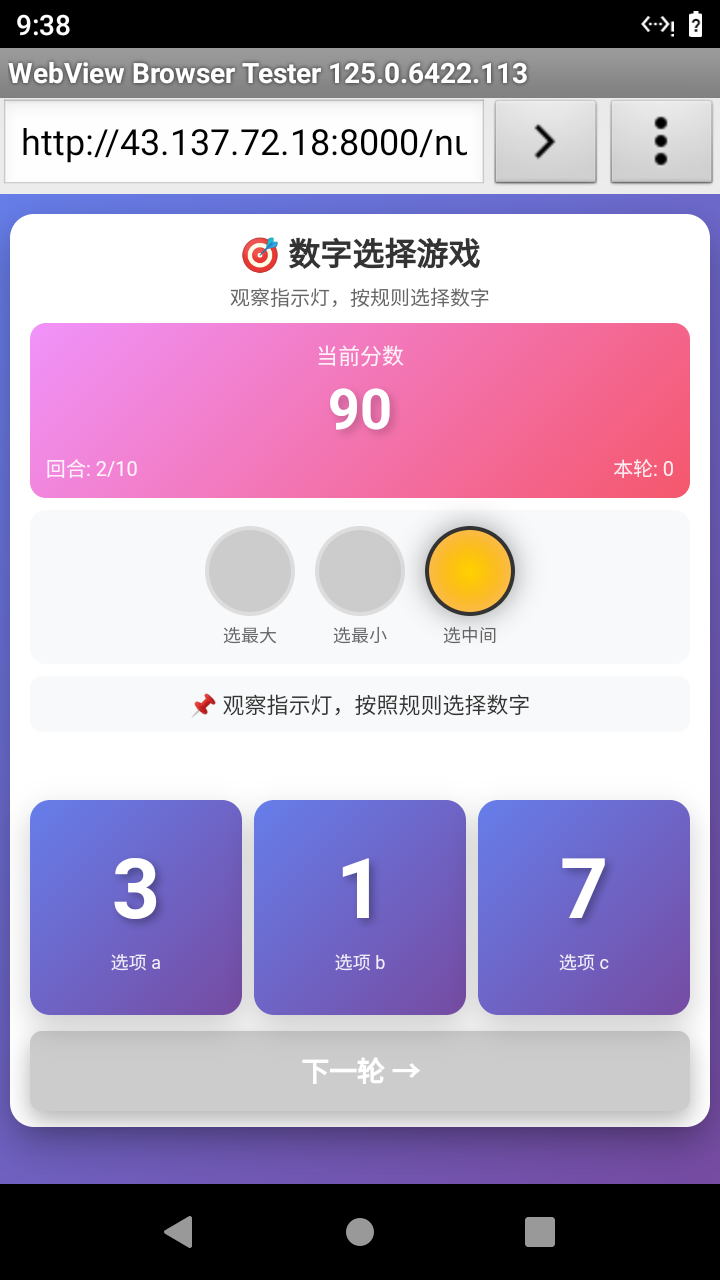

Select the correct number based on the traffic light color.
Answer: 1